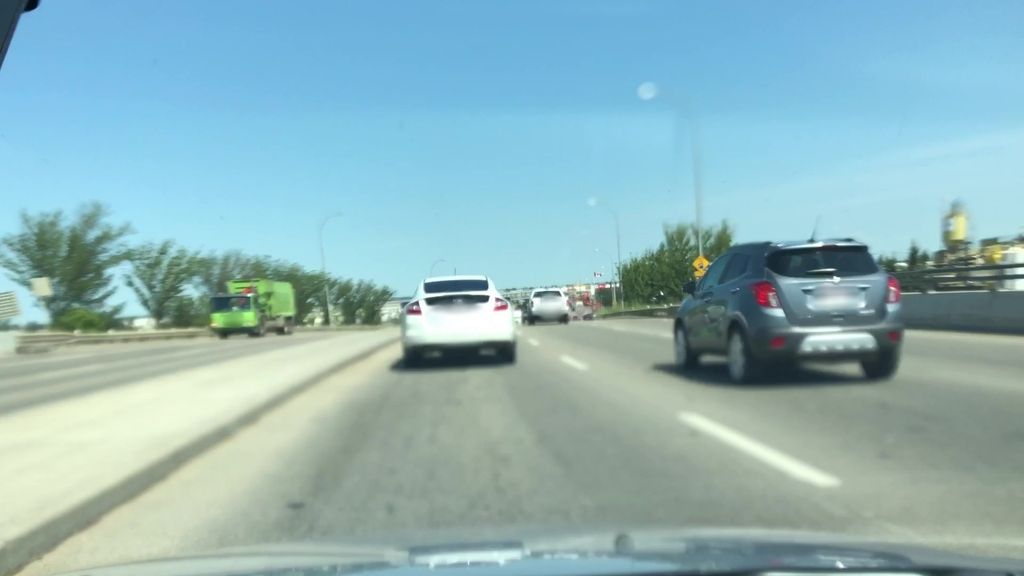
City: edmonton